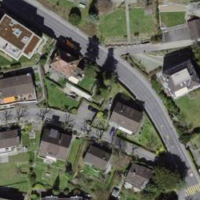
EUNIS habitat code: 55
Species observed at this site:
Chelidonium majus